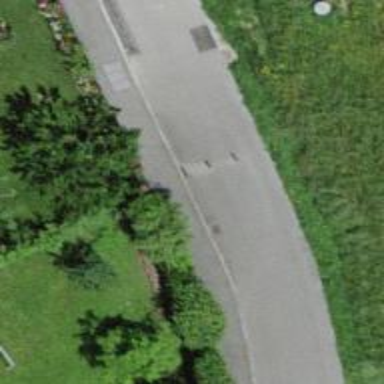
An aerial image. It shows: Bollard barrier.